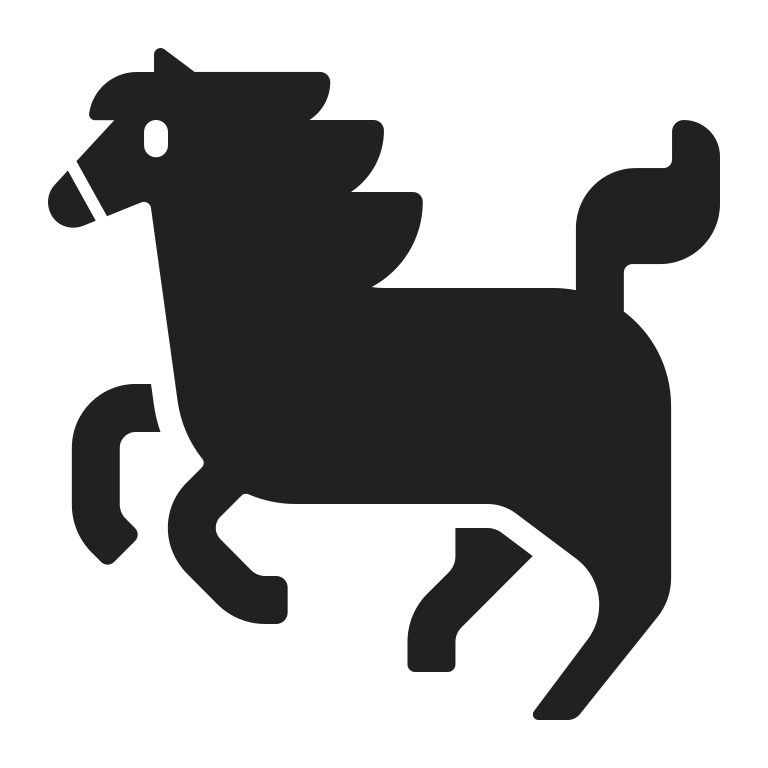
horse high contrast